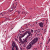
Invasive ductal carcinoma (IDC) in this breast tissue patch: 0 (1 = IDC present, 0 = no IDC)